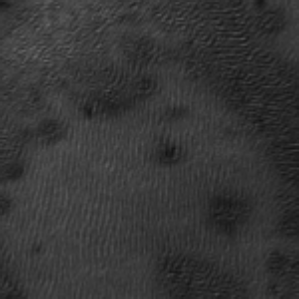
Label: frost